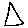
Label: triangle